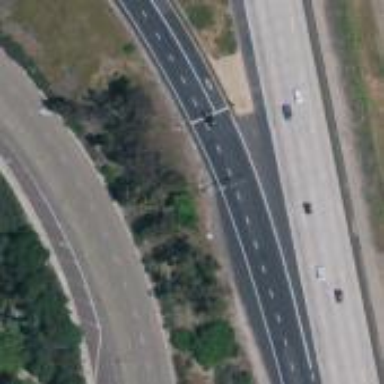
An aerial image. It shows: Motorway link.